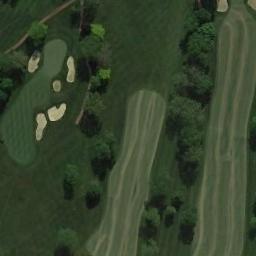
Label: golf_course